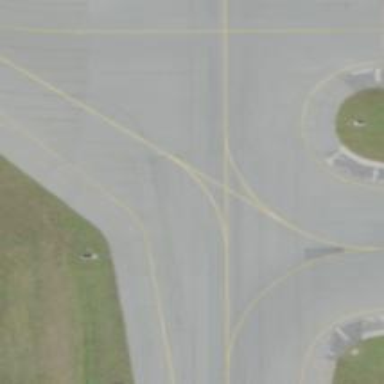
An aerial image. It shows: View of taxiway at the airport.